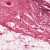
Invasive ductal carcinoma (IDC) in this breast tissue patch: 0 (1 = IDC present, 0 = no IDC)